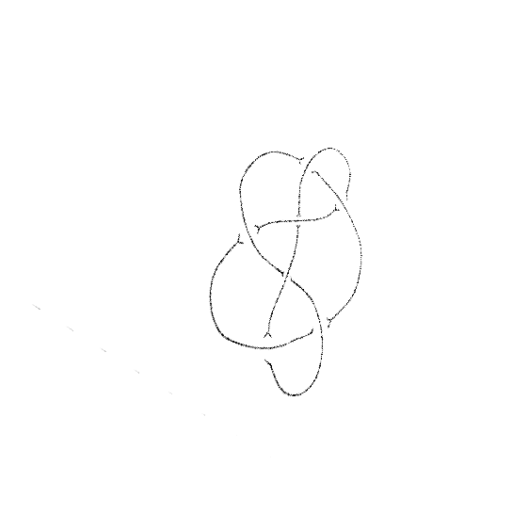
Crossing number: 7